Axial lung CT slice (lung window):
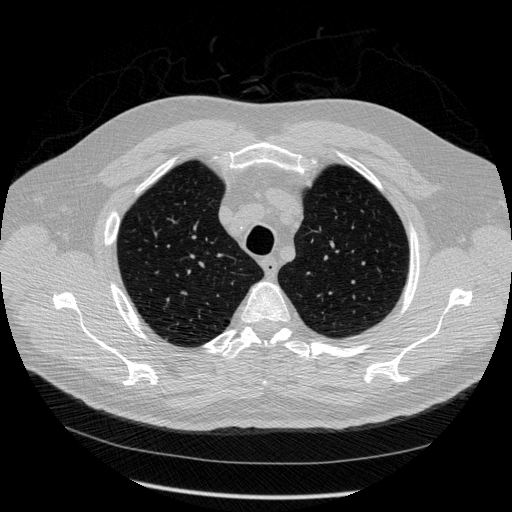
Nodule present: no